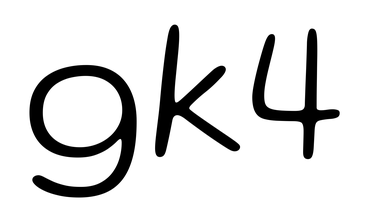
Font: Gluten_ExtraLight